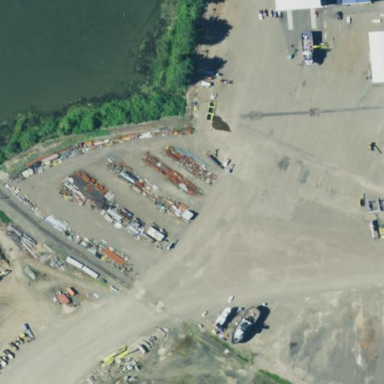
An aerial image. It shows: Industrial area designated as shipyard.